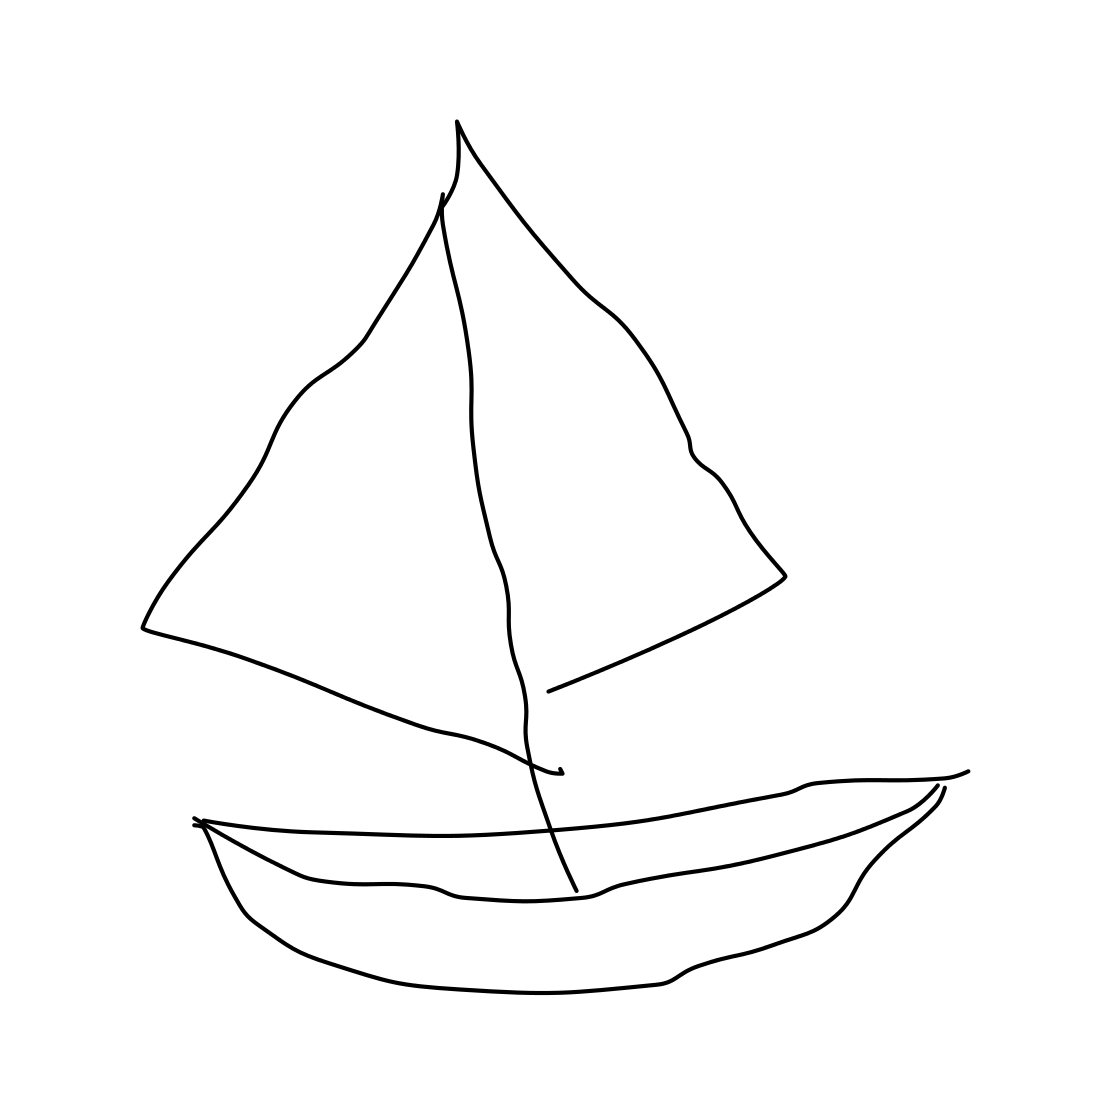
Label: sailboat